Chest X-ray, AP view. Patient: 56 years old, sex F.
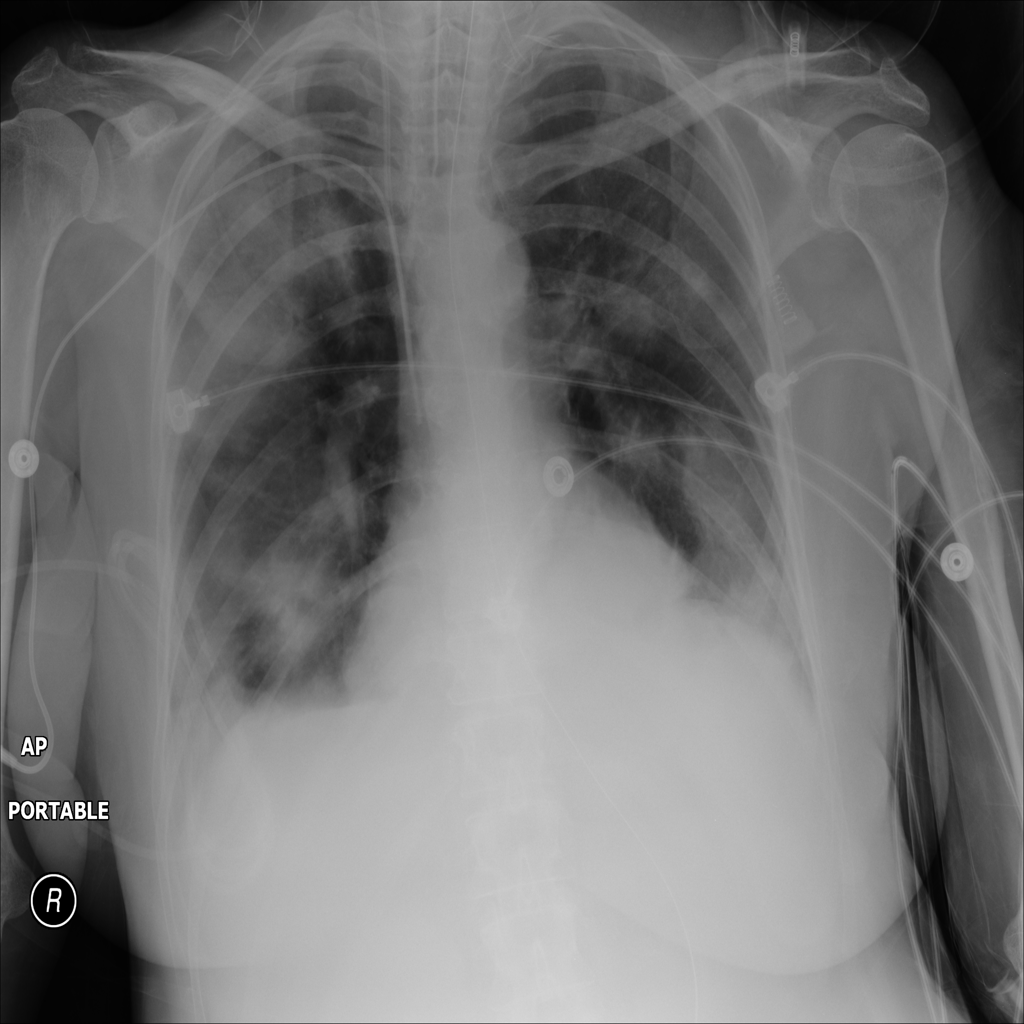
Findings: No Finding